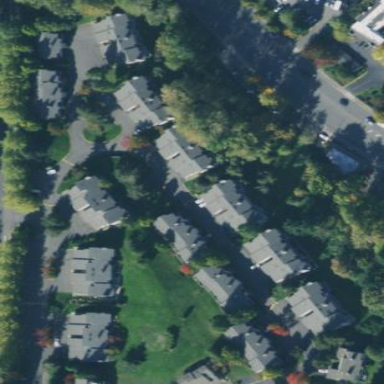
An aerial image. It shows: Residential area consisting of condominiums.